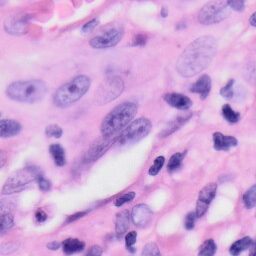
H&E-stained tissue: Skin